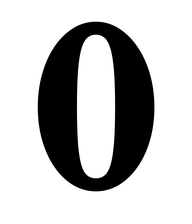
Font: LibreCaslonText_Bold